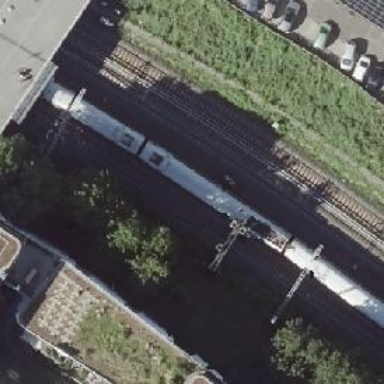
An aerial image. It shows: Railway signal.